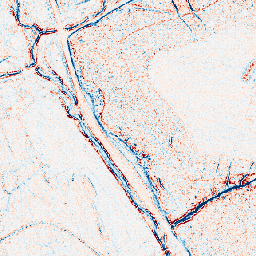
Category: edge_preserving
Decomposition family: bilateral
Decomposition parameters: d: 5
sigma_color: 100
sigma_space: 25
Upsampling method: area
Upsampling parameters: scale: 4
Upsampling scale: 4